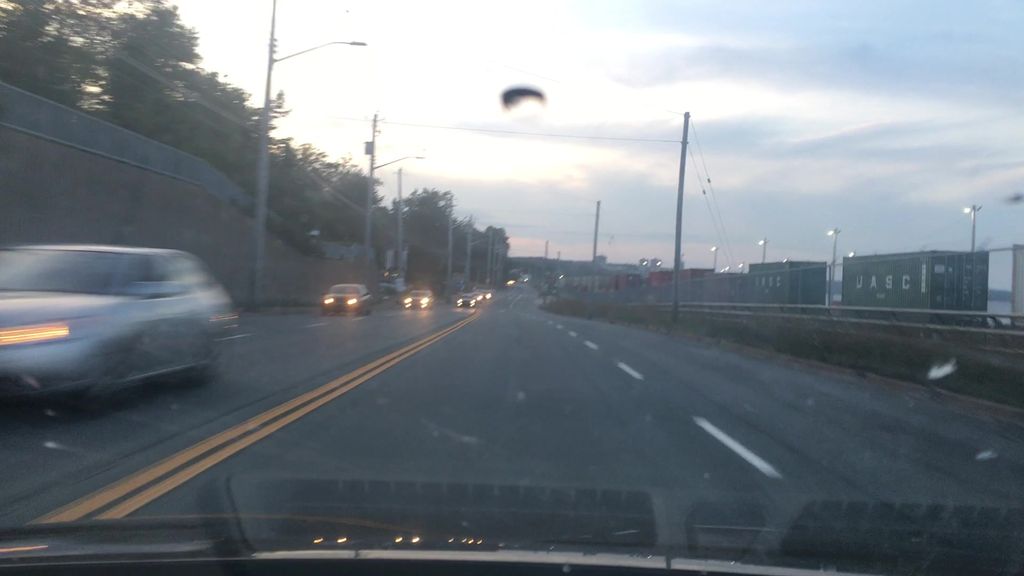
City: halifax